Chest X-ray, AP view. Patient: 55 years old, sex F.
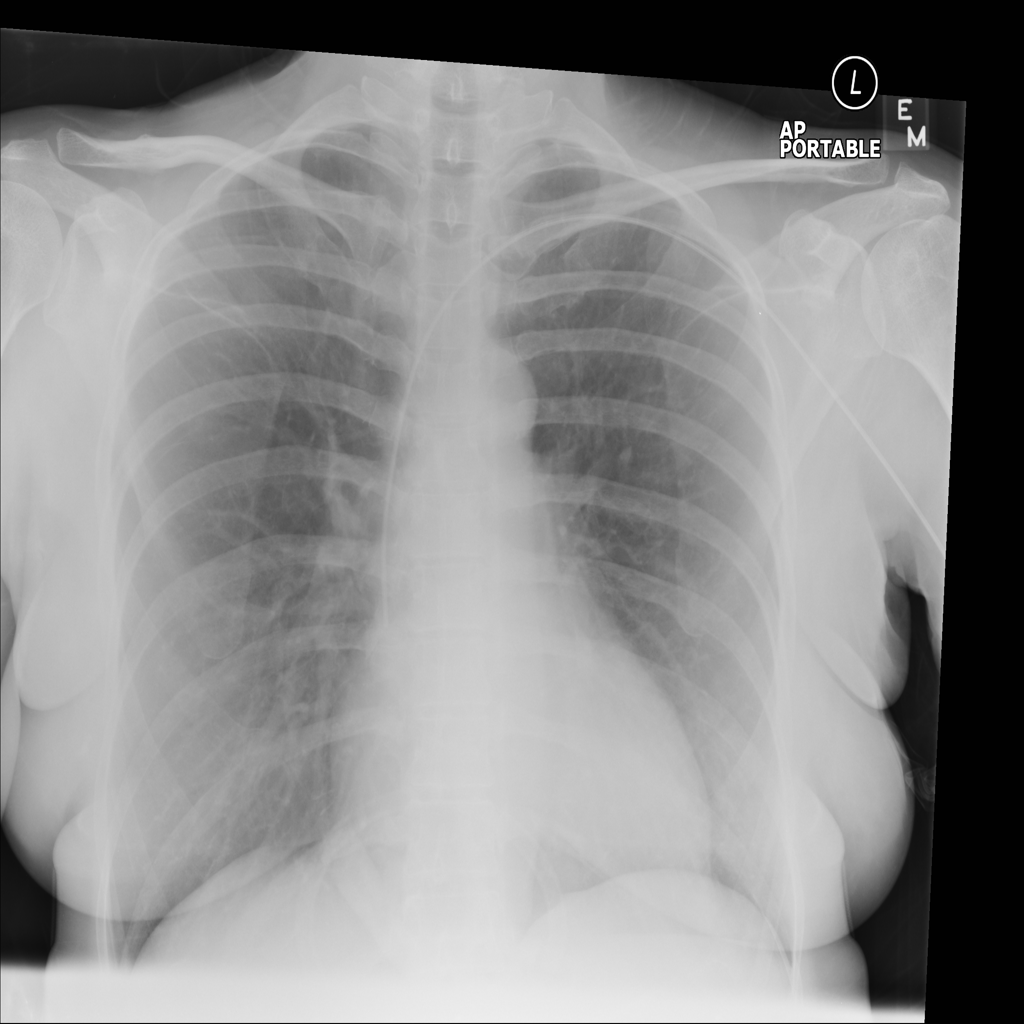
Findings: No Finding